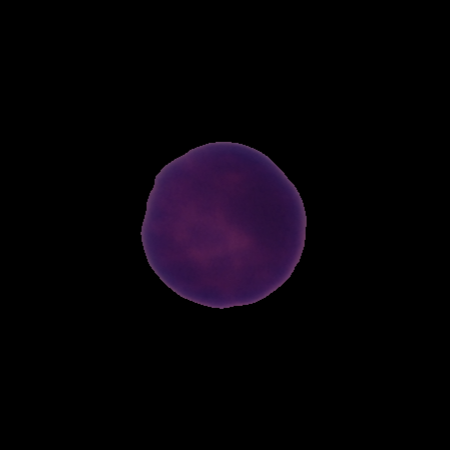
Label: healthy